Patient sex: F
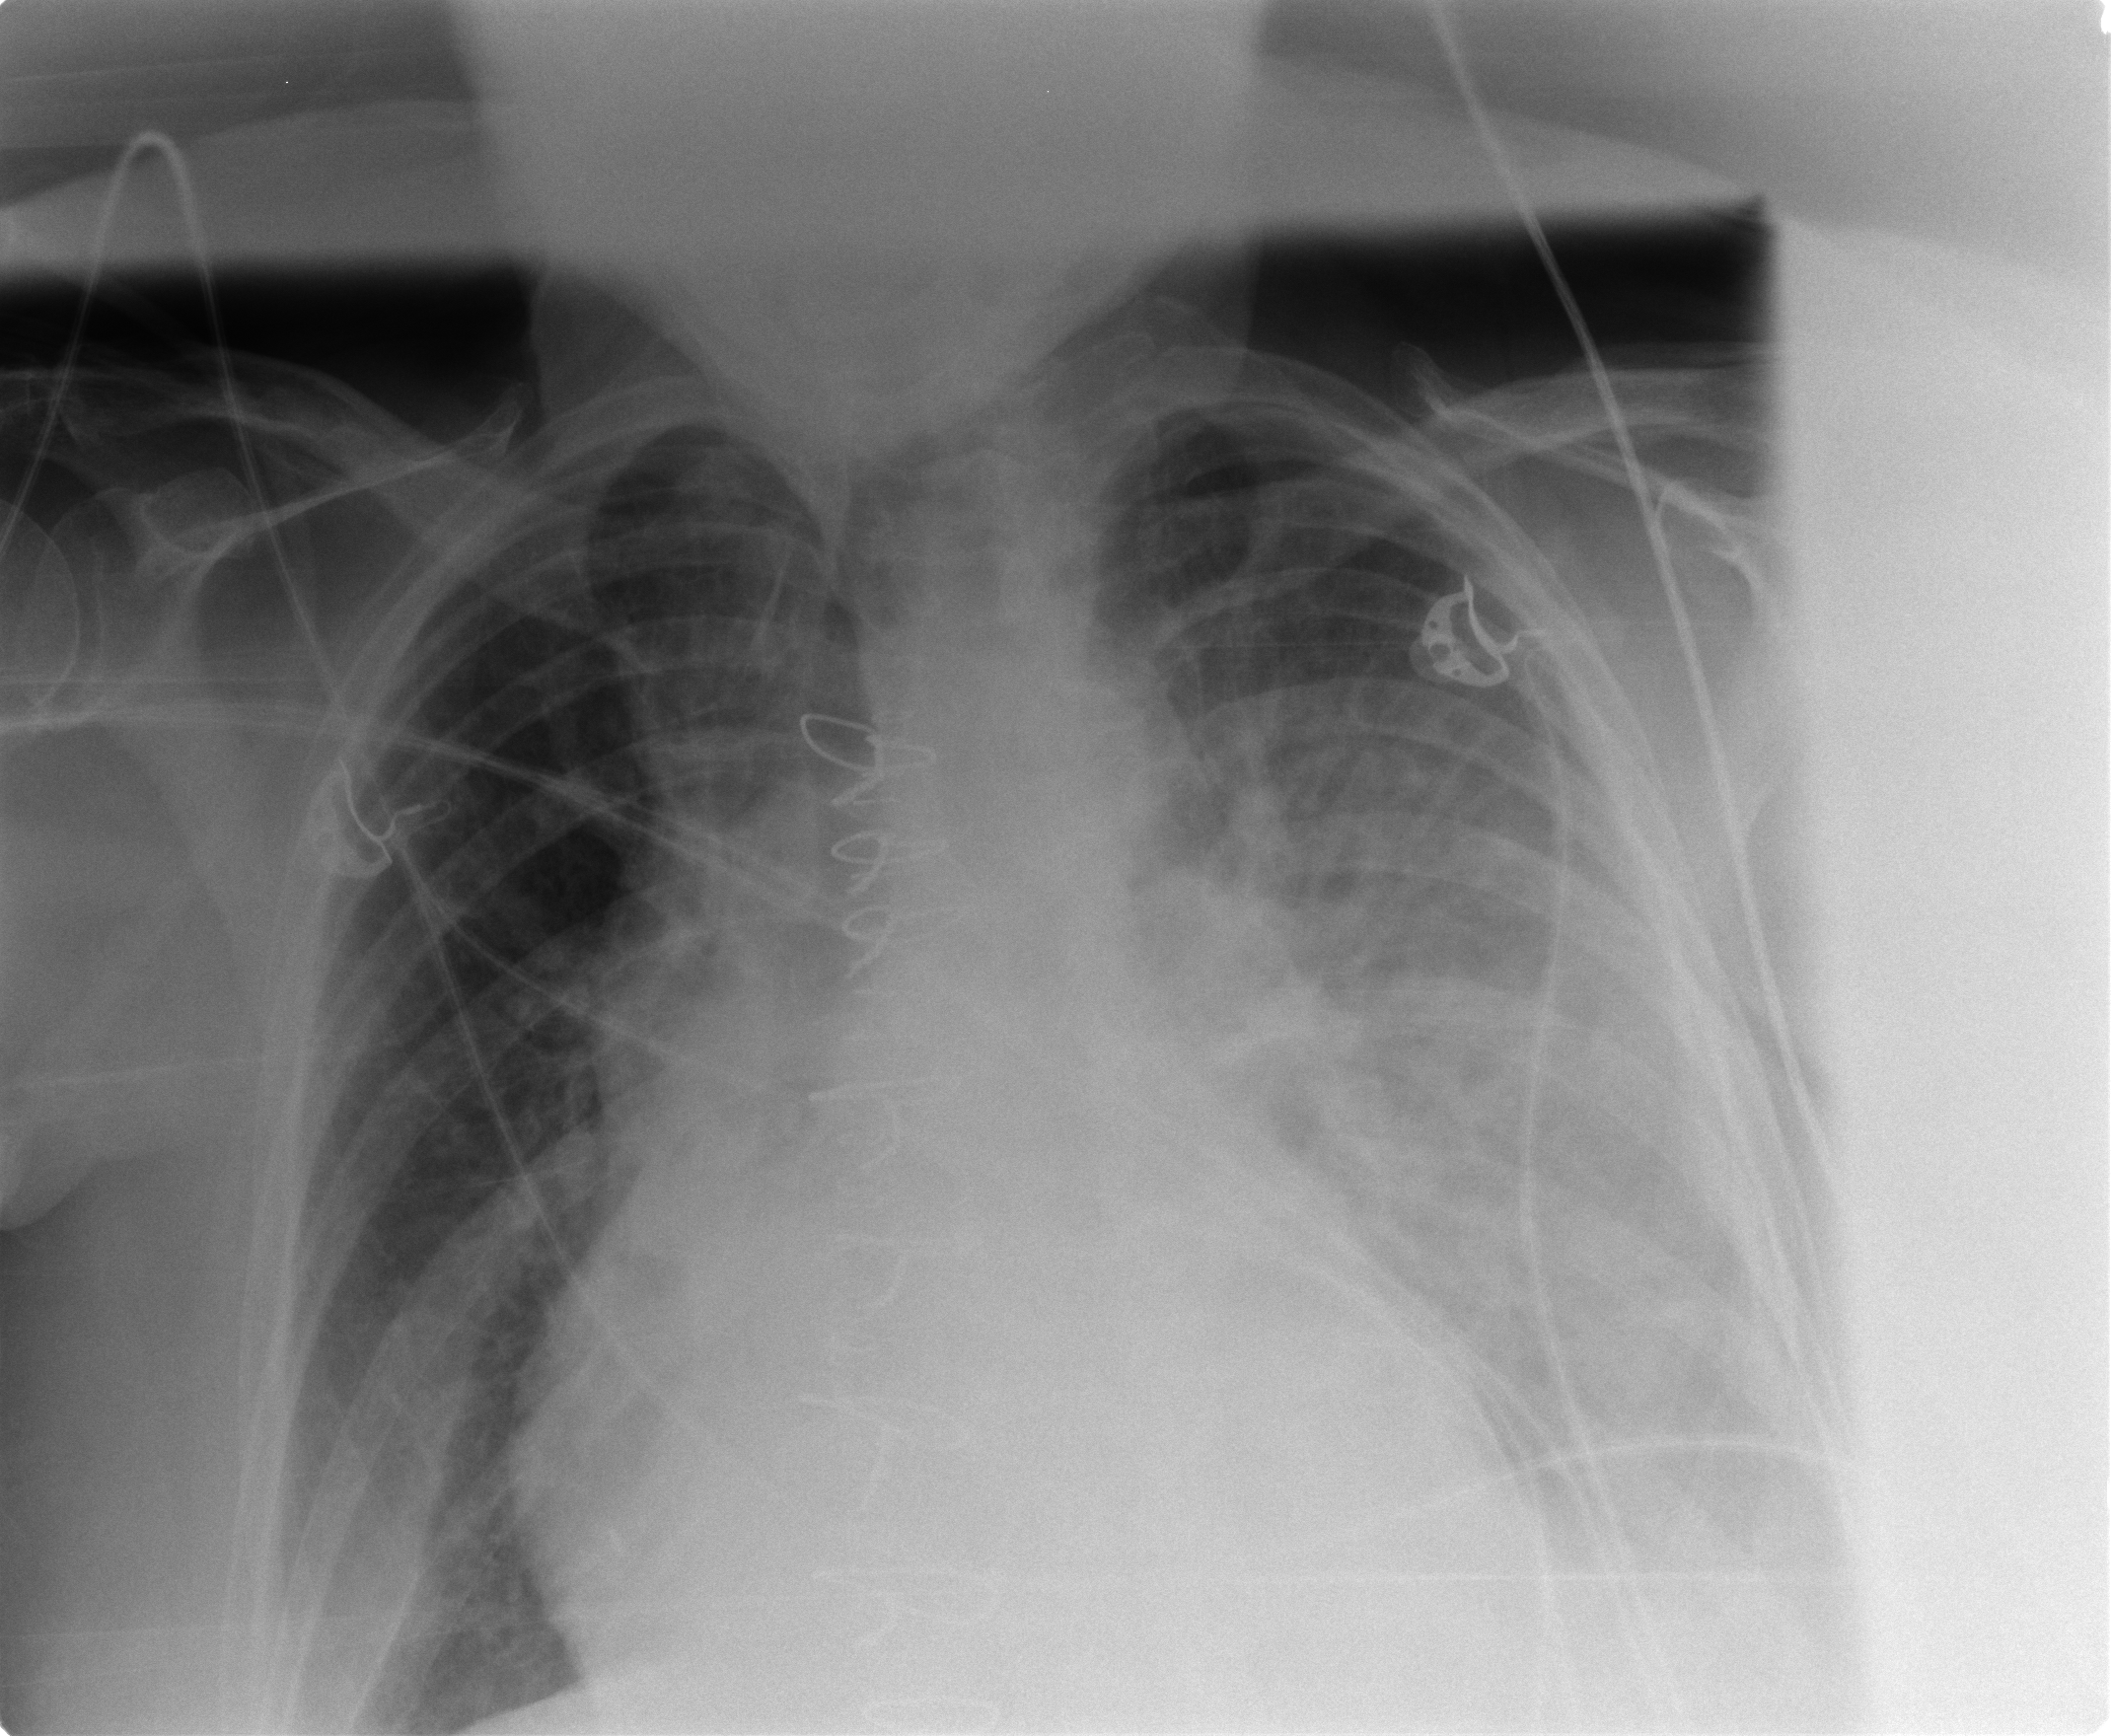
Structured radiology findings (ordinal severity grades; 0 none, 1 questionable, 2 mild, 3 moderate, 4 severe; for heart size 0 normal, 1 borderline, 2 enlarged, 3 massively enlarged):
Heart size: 2
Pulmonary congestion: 2
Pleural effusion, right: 0
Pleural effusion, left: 3
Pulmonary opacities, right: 0
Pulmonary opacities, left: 0
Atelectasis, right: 0
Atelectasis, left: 2